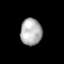
Tissue: lung
Cell type: Fibroblasts
Senescence score: 0.5425
Nuclear area (px): 562
Mean DAPI intensity: 176.939